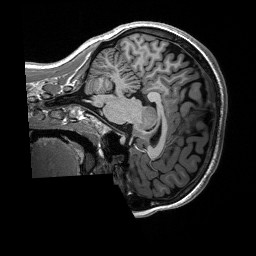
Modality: T1w
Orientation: sagittal
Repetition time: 8 s
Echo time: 0.066 s